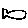
Label: fish